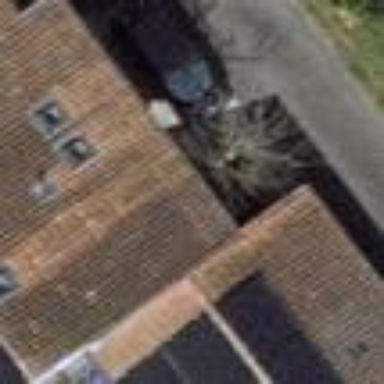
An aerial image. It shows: View of roof of building.